Field crop: maize
Growth stage: 2
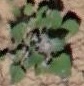
Species: chenopodium